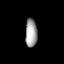
Tissue: prostate
Cell type: T cells
Senescence score: 0.3072
Nuclear area (px): 326
Mean DAPI intensity: 163.939